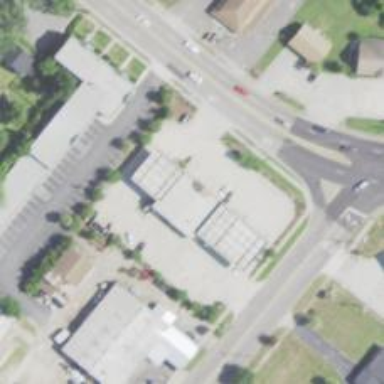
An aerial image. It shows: Convenience shop.